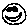
Label: smiley face